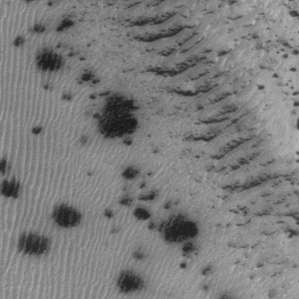
Label: frost